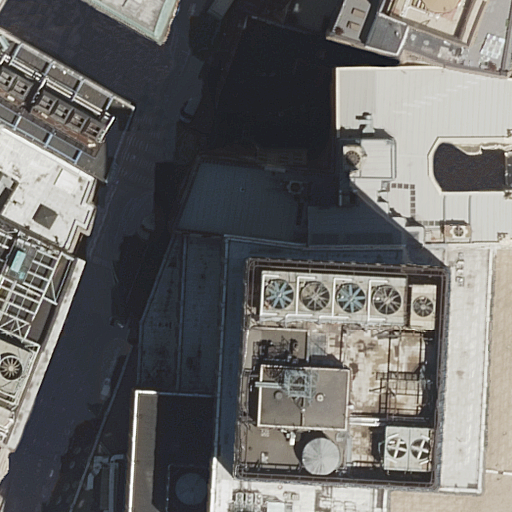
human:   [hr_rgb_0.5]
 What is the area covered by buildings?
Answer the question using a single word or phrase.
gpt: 7463m2

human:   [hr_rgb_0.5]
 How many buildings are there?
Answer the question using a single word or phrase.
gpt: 8

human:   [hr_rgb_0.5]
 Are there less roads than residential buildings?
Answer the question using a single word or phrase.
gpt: yes

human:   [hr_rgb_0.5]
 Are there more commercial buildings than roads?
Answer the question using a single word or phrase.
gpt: no

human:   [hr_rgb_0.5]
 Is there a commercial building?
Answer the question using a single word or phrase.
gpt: yes

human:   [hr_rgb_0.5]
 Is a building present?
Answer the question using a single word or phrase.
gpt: yes

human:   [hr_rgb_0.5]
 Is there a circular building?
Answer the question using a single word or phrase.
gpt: no

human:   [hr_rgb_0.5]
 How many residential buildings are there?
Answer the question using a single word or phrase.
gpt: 7

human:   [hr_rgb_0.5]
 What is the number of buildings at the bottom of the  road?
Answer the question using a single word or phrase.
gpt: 2

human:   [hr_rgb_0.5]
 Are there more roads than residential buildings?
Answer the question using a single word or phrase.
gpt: no

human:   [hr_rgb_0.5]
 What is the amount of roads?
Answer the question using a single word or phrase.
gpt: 1

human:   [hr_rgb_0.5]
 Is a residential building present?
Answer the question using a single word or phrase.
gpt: yes

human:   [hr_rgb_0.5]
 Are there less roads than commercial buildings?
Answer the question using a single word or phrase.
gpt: no

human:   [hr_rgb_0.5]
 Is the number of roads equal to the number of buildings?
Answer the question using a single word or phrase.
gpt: no

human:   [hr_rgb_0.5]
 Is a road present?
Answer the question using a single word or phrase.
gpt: yes

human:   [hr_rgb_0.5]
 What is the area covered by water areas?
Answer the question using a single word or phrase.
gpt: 0m2

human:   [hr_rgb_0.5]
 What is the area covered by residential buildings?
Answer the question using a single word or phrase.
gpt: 6205m2

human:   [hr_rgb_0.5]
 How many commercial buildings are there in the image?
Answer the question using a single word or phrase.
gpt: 1

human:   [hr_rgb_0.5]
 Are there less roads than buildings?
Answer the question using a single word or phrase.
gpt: yes

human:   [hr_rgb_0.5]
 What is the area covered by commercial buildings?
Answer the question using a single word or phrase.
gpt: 1258m2

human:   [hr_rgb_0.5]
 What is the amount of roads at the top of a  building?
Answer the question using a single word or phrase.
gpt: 1

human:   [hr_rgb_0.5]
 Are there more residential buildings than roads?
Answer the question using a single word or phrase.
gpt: yes

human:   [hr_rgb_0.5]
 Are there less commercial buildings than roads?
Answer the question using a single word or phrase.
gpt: no

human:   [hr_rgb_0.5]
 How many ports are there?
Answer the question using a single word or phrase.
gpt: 0

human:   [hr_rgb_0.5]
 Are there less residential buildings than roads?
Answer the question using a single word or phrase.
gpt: no

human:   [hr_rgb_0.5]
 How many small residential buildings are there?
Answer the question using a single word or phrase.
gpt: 2

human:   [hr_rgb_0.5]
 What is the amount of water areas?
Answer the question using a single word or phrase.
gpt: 0

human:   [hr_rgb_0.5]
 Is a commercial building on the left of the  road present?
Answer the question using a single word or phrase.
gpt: no

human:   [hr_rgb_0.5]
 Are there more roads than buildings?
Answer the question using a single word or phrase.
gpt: no

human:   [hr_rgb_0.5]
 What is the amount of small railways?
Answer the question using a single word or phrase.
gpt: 0

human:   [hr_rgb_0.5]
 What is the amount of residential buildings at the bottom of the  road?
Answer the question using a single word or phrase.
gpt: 2

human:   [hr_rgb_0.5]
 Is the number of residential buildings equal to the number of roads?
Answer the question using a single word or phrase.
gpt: no

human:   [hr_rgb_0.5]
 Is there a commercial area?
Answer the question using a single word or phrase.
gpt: no

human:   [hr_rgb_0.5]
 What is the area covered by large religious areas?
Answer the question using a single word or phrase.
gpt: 0m2

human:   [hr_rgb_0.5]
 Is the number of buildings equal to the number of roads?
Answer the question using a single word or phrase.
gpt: no

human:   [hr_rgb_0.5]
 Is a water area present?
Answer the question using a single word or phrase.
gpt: no

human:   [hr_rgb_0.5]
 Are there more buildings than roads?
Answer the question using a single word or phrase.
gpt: yes

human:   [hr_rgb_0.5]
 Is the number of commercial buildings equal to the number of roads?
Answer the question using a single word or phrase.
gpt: yes

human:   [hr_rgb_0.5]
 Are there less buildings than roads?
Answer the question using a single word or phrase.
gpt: no

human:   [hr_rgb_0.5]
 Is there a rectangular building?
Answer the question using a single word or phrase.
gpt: yes

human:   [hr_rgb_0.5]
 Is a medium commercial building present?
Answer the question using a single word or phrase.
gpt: no

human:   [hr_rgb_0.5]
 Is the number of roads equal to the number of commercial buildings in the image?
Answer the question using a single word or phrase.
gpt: yes

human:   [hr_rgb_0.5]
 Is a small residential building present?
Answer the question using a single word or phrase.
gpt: yes

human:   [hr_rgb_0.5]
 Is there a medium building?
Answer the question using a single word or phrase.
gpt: yes

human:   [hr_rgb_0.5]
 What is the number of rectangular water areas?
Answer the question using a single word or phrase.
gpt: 0

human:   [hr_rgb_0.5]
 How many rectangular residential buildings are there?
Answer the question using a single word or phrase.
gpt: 3

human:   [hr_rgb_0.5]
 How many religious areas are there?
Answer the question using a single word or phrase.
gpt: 0

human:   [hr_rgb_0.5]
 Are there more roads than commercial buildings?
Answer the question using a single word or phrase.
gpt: no

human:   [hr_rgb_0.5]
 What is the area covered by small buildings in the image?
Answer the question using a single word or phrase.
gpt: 8m2

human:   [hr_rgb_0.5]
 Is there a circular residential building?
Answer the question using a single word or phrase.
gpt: no

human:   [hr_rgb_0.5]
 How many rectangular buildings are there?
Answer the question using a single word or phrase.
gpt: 4

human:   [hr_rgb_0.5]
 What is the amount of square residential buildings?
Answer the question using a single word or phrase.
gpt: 0

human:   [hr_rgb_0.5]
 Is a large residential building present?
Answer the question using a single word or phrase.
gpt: yes

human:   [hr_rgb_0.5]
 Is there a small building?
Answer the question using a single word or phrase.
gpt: yes

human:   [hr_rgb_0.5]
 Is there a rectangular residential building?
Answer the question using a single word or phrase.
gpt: yes

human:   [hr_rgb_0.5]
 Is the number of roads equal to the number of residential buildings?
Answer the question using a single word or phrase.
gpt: no

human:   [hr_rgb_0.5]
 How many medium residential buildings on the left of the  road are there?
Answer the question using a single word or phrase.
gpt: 1

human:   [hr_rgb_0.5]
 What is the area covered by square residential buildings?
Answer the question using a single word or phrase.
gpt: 0m2

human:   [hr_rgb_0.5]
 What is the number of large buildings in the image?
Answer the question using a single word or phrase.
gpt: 5

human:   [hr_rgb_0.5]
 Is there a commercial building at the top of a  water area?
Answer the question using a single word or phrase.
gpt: no

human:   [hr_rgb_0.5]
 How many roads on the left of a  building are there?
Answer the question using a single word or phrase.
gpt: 1

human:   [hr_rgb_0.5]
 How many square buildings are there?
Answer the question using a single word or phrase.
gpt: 0

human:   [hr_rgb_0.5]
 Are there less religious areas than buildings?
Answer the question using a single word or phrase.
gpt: yes

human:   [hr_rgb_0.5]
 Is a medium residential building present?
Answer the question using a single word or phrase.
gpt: yes